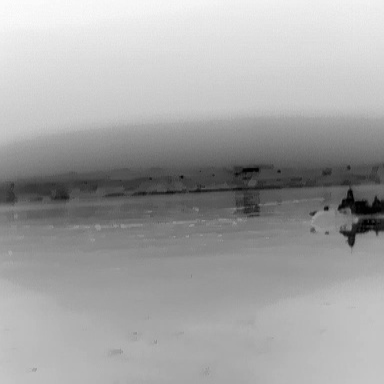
There is a warship in the infrared image.